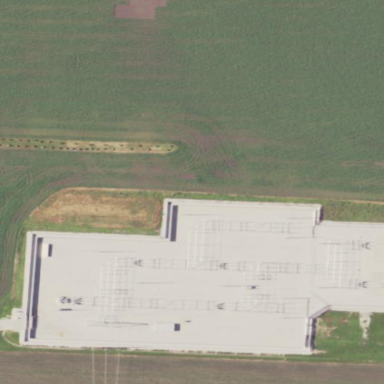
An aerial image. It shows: Outdoor transmission substation.